Question: Hi I have been trying to override the 'Expander' control in WPF to use a dividing line that sits "underneath" the header.
I have found an example of how to get an 'Expander' to look like a group box, but I do not want the border to appear all the way around, only on the top side of the border.
The problem I face is that the border uses an opacity mask to deal with the border sitting under the header, but when I set the border thickness to 0,1,0,0 the opacity mask seems to fail. Setting any other border to 1+ seems to get it working again (1,1,0,0) but I am confused as to why this should make any difference and if there is any other way to achieve the desired result.
My existing XAML is as follows
'''
<ControlTemplate TargetType="{x:Type Expander}">
<Grid SnapsToDevicePixels="true">
<Grid.ColumnDefinitions>
<ColumnDefinition Width="6" />
<ColumnDefinition Width="Auto" />
<ColumnDefinition Width="*" />
<ColumnDefinition Width="6" />
</Grid.ColumnDefinitions>
<Grid.RowDefinitions>
<RowDefinition Height="Auto" />
<RowDefinition Height="Auto" />
<RowDefinition Height="*" />
<RowDefinition Height="6" />
</Grid.RowDefinitions>
<Border CornerRadius="4" Grid.Row="1" Grid.RowSpan="3" Grid.Column="0" Grid.ColumnSpan="4" BorderThickness="{TemplateBinding BorderThickness}" BorderBrush="Transparent" Background="{TemplateBinding Background}" />
<Border x:Name="Header" Grid.Column="1" Grid.Row="0" Grid.RowSpan="2" Padding="3,0,3,0">
<Grid SnapsToDevicePixels="False" Background="Transparent" Grid.Column="1" Grid.Row="0" Grid.RowSpan="2">
<Grid.ColumnDefinitions>
<ColumnDefinition />
<ColumnDefinition />
</Grid.ColumnDefinitions>
<ToggleButton Grid.Column="0" MinHeight="0" MinWidth="0"
Name="HeaderToggle"
IsChecked="{Binding Path=IsExpanded, Mode=TwoWay, RelativeSource={RelativeSource TemplatedParent}}" >
<ToggleButton.Template>
<ControlTemplate TargetType="{x:Type ToggleButton}">
<Grid SnapsToDevicePixels="False" Background="Transparent">
<Ellipse HorizontalAlignment="Center" x:Name="circle" VerticalAlignment="Center" Width="15" Height="15" Fill="{DynamicResource ButtonNormalBackgroundFill}" Stroke="DarkGray"/>
<Ellipse Visibility="Hidden" HorizontalAlignment="Center" x:Name="shadow" VerticalAlignment="Center" Width="13" Height="13" Fill="{DynamicResource ExpanderShadowFill}"/>
<Path SnapsToDevicePixels="false" x:Name="arrow" VerticalAlignment="Center" HorizontalAlignment="Center" Stroke="#666" StrokeThickness="2" Data="M1,1 L4,4 7,1" />
</Grid>
<ControlTemplate.Triggers>
<Trigger Property="IsChecked" Value="true">
<Setter Property="Data" TargetName="arrow" Value="M 1,4 L 4,1 L 7,4"/>
</Trigger>
<Trigger Property="IsMouseOver" Value="true">
<Setter Property="Stroke" TargetName="circle" Value="#666"/>
<Setter Property="Stroke" TargetName="arrow" Value="#222"/>
<Setter Property="Visibility" TargetName="shadow" Value="Visible"/>
</Trigger>
</ControlTemplate.Triggers>
</ControlTemplate>
</ToggleButton.Template>
</ToggleButton>
<ContentPresenter ContentSource="Header" RecognizesAccessKey="true"
TextElement.Foreground="{StaticResource GroupBoxHeaderBrush}"
SnapsToDevicePixels="{TemplateBinding SnapsToDevicePixels}" Grid.Column="1" VerticalAlignment="Center" HorizontalAlignment="Left" Margin="3,0,0,0" />
</Grid>
</Border>
<ContentPresenter x:Name="ExpandSite" Visibility="Collapsed" Grid.Row="2" Grid.Column="1" Grid.ColumnSpan="2" Margin="{TemplateBinding Padding}" SnapsToDevicePixels="{TemplateBinding SnapsToDevicePixels}" />
<Border Grid.Row="1" Grid.ColumnSpan="4" BorderThickness="0,1,0,0" BorderBrush="{TemplateBinding BorderBrush}" >
<Border.OpacityMask>
<MultiBinding Converter="{StaticResource BorderGapMaskConverter}" ConverterParameter="7">
<Binding Path="ActualWidth" ElementName="Header"/>
<Binding Path="ActualWidth" RelativeSource="{RelativeSource Self}"/>
<Binding Path="ActualHeight" RelativeSource="{RelativeSource Self}"/>
</MultiBinding>
</Border.OpacityMask>
</Border>
</Grid>
<ControlTemplate.Triggers>
<Trigger Property="IsExpanded" Value="true">
<Setter Property="Visibility" TargetName="ExpandSite" Value="Visible"/>
</Trigger>
<Trigger Property="IsEnabled" Value="false">
<Setter Property="Foreground" Value="{DynamicResource {x:Static SystemColors.GrayTextBrushKey}}"/>
</Trigger>
</ControlTemplate.Triggers>
</ControlTemplate>
'''
By underneath I actually mean
Ok so I've photo-shopped an example of what I want to see visually, and now with the added complexity of a button in the far right corner.

I am happy to create a complicated mask to deal with additional controls but I just don't know how and I'm sure I dont actually need a border as just a single line would do.
Any help would be gratefully appreciated and please remember I want the background of the togglebutton and the header text to be TRANSPARENT so as to replicate the background of the parent control.
Thanks
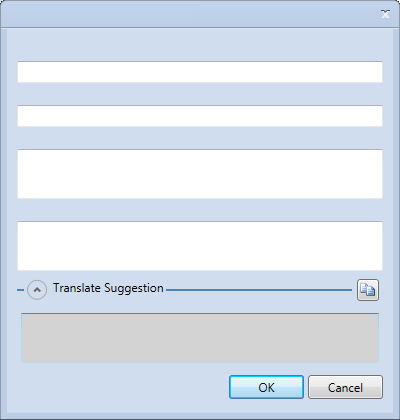
Answer: Ok I could get your screenshot translated to something like

Xaml:
'''
<ControlTemplate TargetType="{x:Type Expander}">
<Grid SnapsToDevicePixels="true">
<Grid.ColumnDefinitions>
<ColumnDefinition Width="6" />
<ColumnDefinition Width="Auto" />
<ColumnDefinition Width="*" />
<ColumnDefinition Width="6" />
</Grid.ColumnDefinitions>
<Grid.RowDefinitions>
<RowDefinition Height="Auto" />
<RowDefinition Height="*" />
</Grid.RowDefinitions>
<Rectangle Grid.Row="0"
Grid.Column="0"
Height="1"
Margin="0 4 0 0"
VerticalAlignment="Center"
Fill="{TemplateBinding BorderBrush}" />
<Rectangle Grid.Row="0"
Grid.Column="2"
Grid.ColumnSpan="2"
Height="1"
Margin="0 4 0 0"
VerticalAlignment="Center"
Fill="{TemplateBinding BorderBrush}" />
<Border x:Name="Header"
Grid.Row="0"
Grid.Column="1"
Padding="3,0,3,0">
<Grid Background="Transparent"
SnapsToDevicePixels="False">
<Grid.ColumnDefinitions>
<ColumnDefinition />
<ColumnDefinition />
</Grid.ColumnDefinitions>
<ToggleButton Name="HeaderToggle"
Grid.Column="0"
MinWidth="0"
MinHeight="0"
IsChecked="{Binding Path=IsExpanded,
Mode=TwoWay,
RelativeSource={RelativeSource TemplatedParent}}">
<ToggleButton.Template>
<ControlTemplate TargetType="{x:Type ToggleButton}">
<Grid Background="Transparent"
SnapsToDevicePixels="False">
<Ellipse x:Name="circle"
Width="15"
Height="15"
HorizontalAlignment="Center"
VerticalAlignment="Center"
Fill="{DynamicResource ButtonNormalBackgroundFill}"
Stroke="DarkGray" />
<Ellipse x:Name="shadow"
Width="13"
Height="13"
HorizontalAlignment="Center"
VerticalAlignment="Center"
Fill="{DynamicResource ExpanderShadowFill}"
Visibility="Hidden" />
<Path x:Name="arrow"
HorizontalAlignment="Center"
VerticalAlignment="Center"
Data="M1,1 L4,4 7,1"
SnapsToDevicePixels="false"
Stroke="#666"
StrokeThickness="2" />
</Grid>
<ControlTemplate.Triggers>
<Trigger Property="IsChecked"
Value="true">
<Setter TargetName="arrow"
Property="Data"
Value="M 1,4 L 4,1 L 7,4" />
</Trigger>
<Trigger Property="IsMouseOver"
Value="true">
<Setter TargetName="circle"
Property="Stroke"
Value="#666" />
<Setter TargetName="arrow"
Property="Stroke"
Value="#222" />
<Setter TargetName="shadow"
Property="Visibility"
Value="Visible" />
</Trigger>
</ControlTemplate.Triggers>
</ControlTemplate>
</ToggleButton.Template>
</ToggleButton>
<ContentPresenter Grid.Column="1"
Margin="3,0,0,0"
HorizontalAlignment="Left"
VerticalAlignment="Center"
ContentSource="Header"
RecognizesAccessKey="true"
SnapsToDevicePixels="{TemplateBinding SnapsToDevicePixels}"
TextElement.Foreground="Black" />
</Grid>
</Border>
<ContentPresenter x:Name="ExpandSite"
Grid.Row="1"
Grid.Column="1"
Grid.ColumnSpan="2"
Margin="{TemplateBinding Padding}"
SnapsToDevicePixels="{TemplateBinding SnapsToDevicePixels}"
Visibility="Collapsed" />
</Grid>
<ControlTemplate.Triggers>
<Trigger Property="IsExpanded"
Value="true">
<Setter TargetName="ExpandSite"
Property="Visibility"
Value="Visible" />
</Trigger>
<Trigger Property="IsEnabled"
Value="false">
<Setter Property="Foreground"
Value="{DynamicResource {x:Static SystemColors.GrayTextBrushKey}}" />
</Trigger>
</ControlTemplate.Triggers>
</ControlTemplate>
'''
I also did remove a few 'Grid' 'Rows' that were not being used and removed some 'Grid' Attached properties that were being set of items that were not even children of 'Grid'.
The main change is pretty much remove the 'Border' and 'OpacityMask' and just render 'Rectangle''s with a Height of 1 in the appropriate 'Grid' Column. This way you are actually not rendering anything behind the header at all.
You can extend this concept ofc when you add the 'Button' to the right. Just put it in it's own Grid Column and don't render a 'Rectangle' in that Column